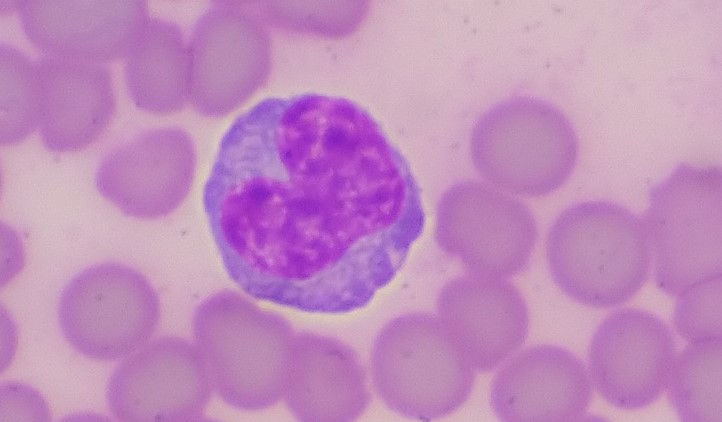
White blood cell type: Monocyte